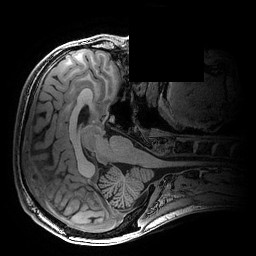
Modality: T1w
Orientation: axial
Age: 23
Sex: male
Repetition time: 0.0077 s
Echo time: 0.0034 s